Field crop: maize
Growth stage: 1
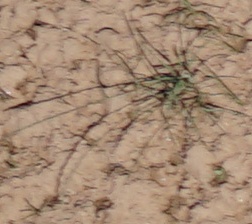
Species: lolium